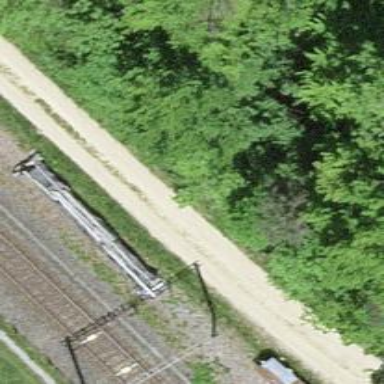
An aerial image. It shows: Track with grade 2 gravel surface.